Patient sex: F
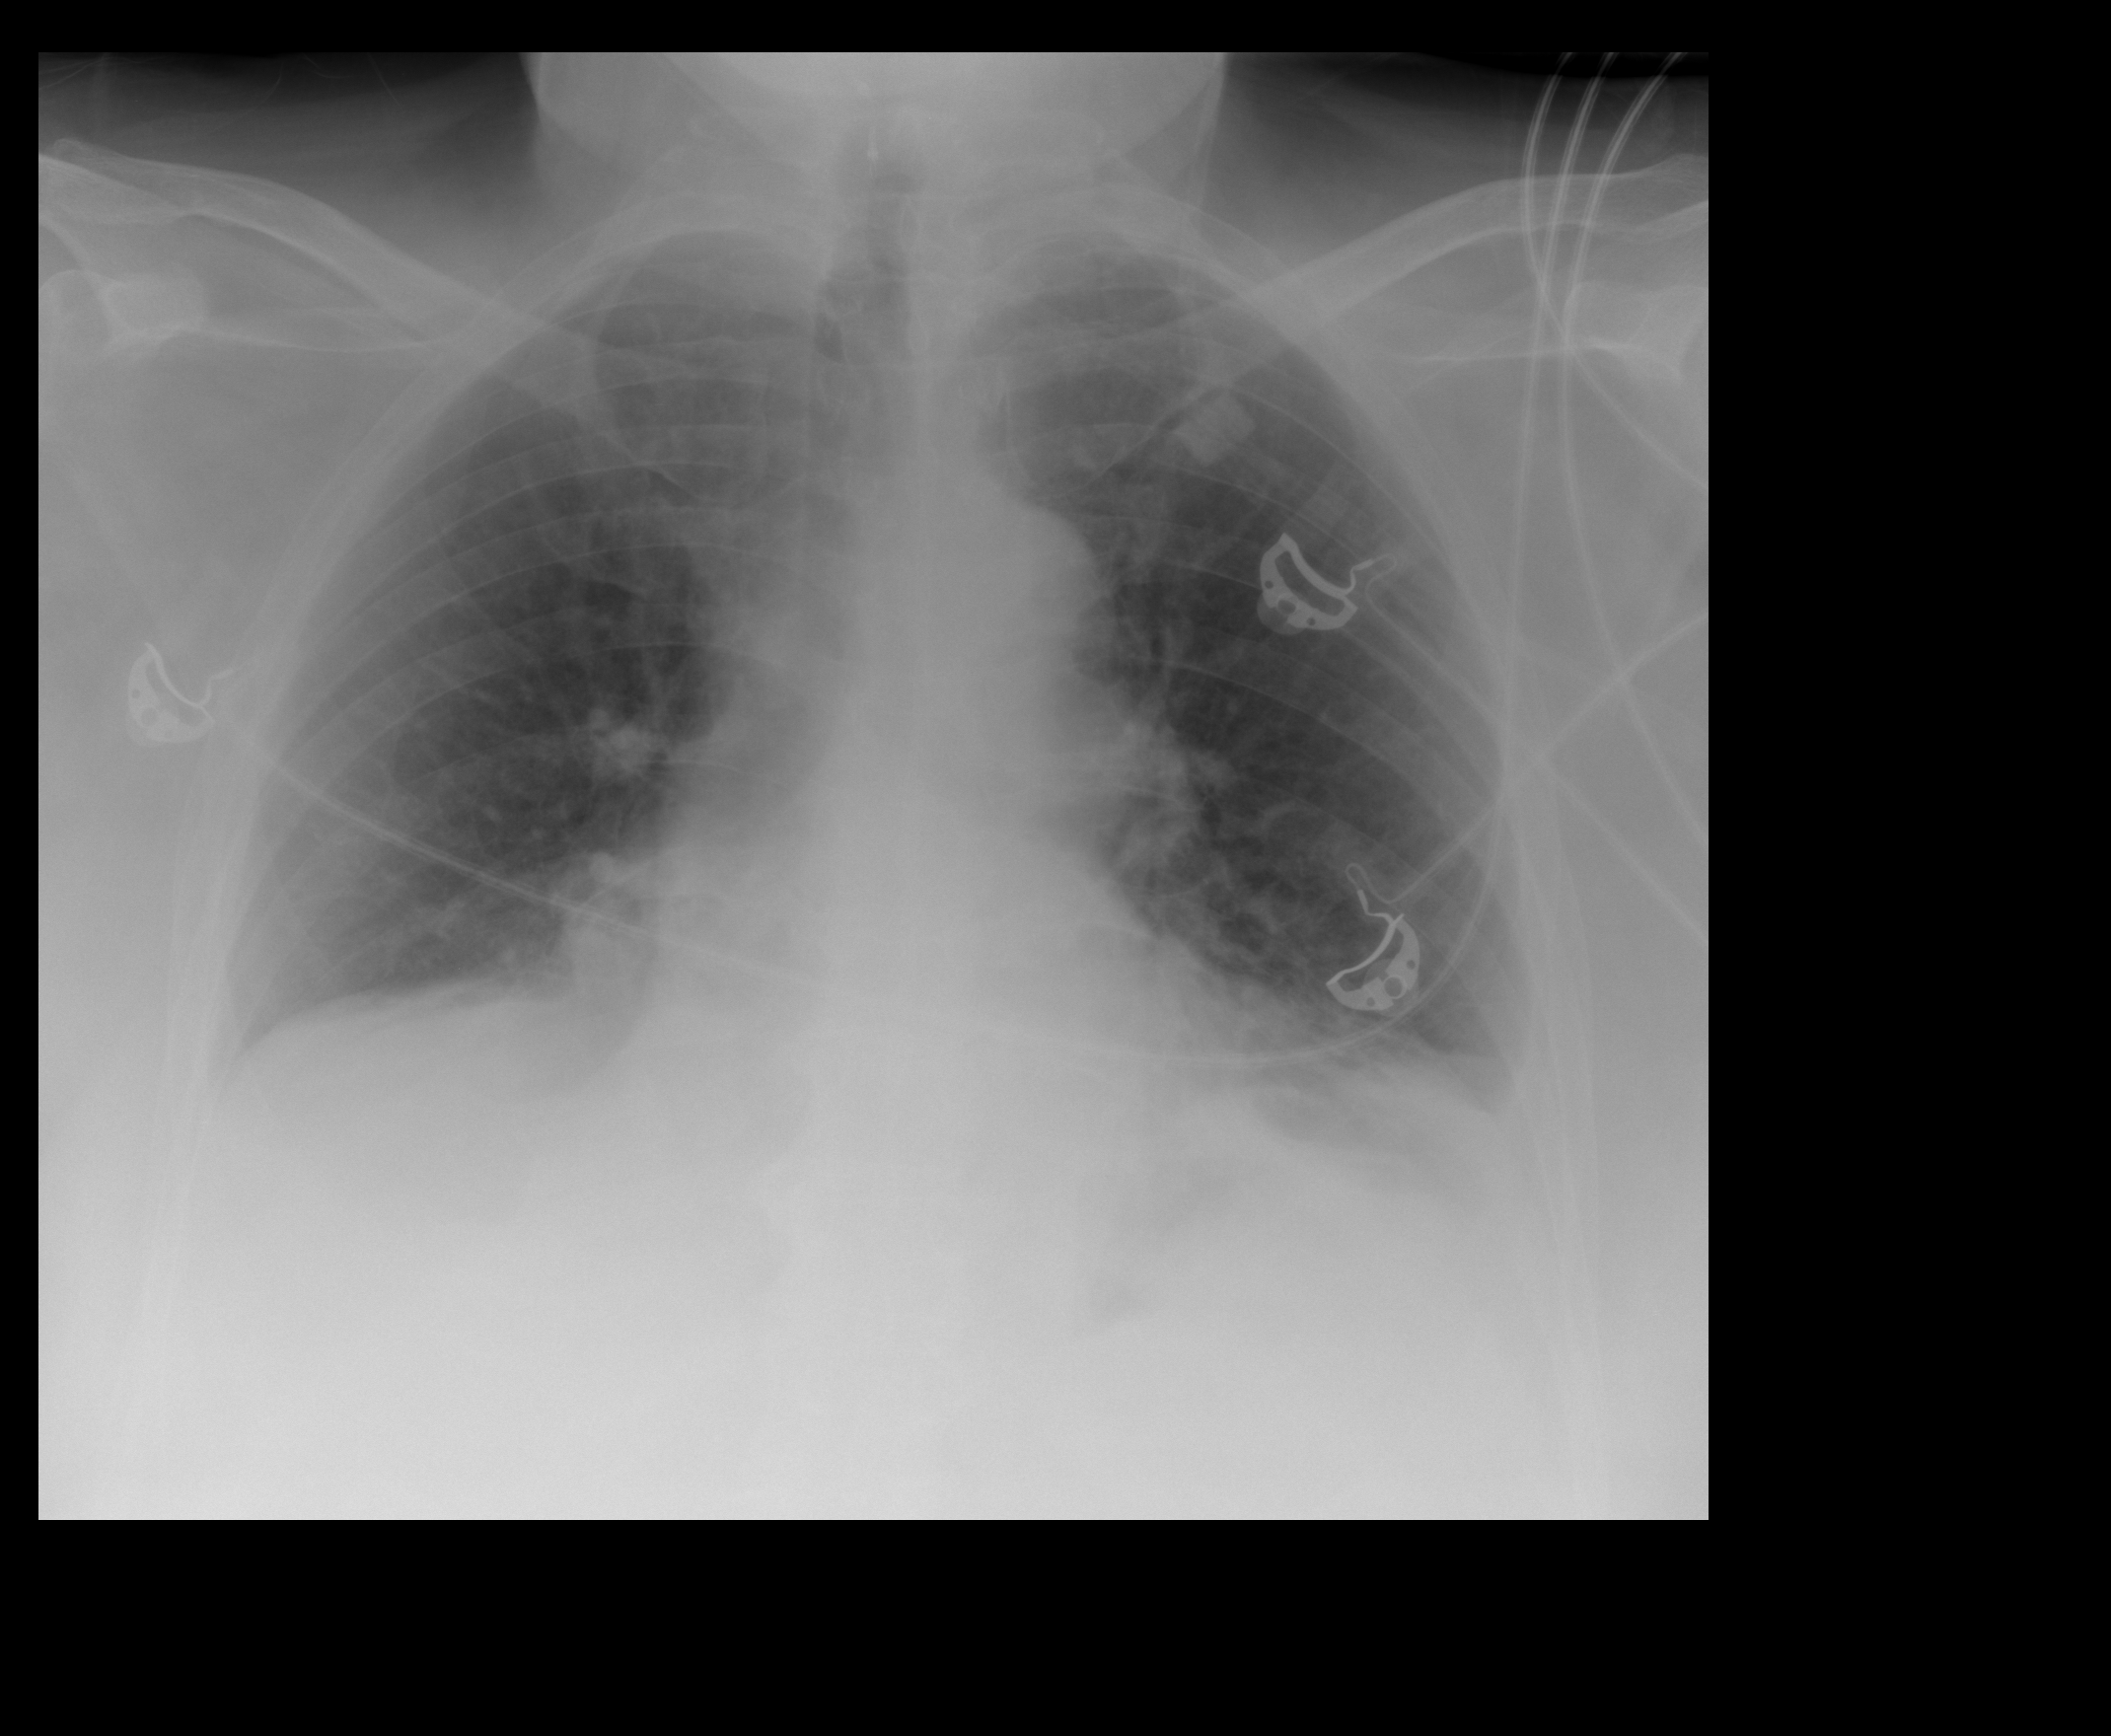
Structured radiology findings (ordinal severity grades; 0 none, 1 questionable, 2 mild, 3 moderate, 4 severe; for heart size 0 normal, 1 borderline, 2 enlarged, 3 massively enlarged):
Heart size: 2
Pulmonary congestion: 0
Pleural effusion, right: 2
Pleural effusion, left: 2
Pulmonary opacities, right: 0
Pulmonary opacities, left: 0
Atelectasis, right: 2
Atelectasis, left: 2